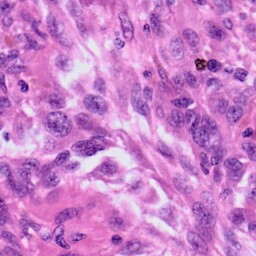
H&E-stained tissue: Skin